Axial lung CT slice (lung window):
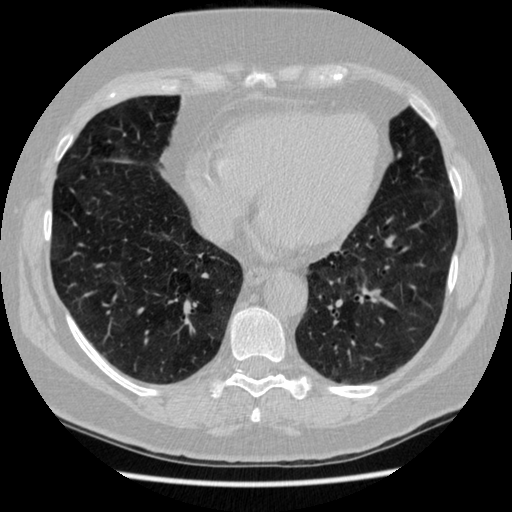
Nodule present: no